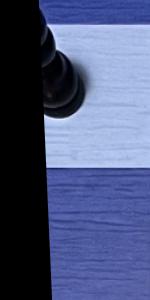
Label: Empty